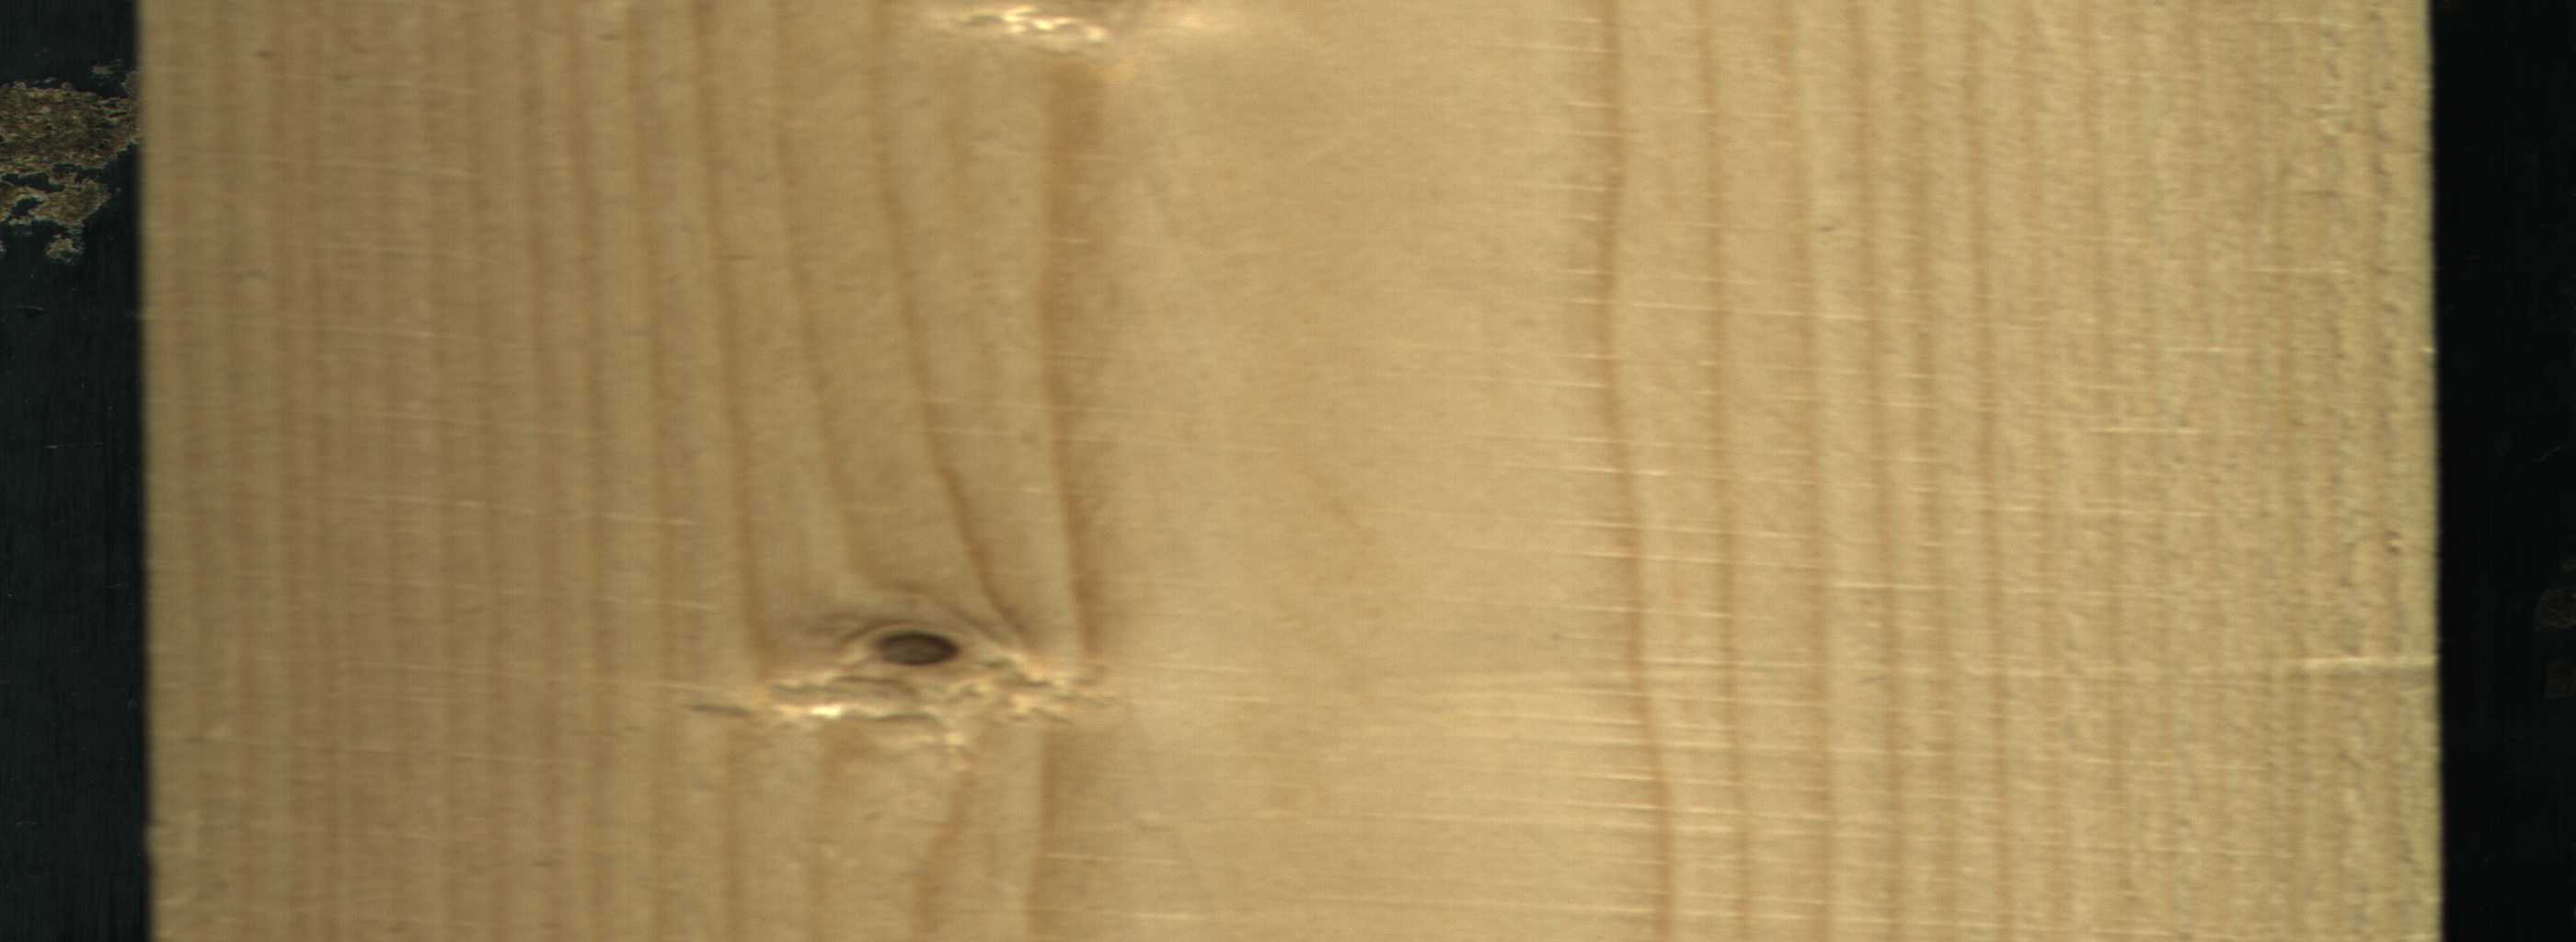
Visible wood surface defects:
Dead_Knot